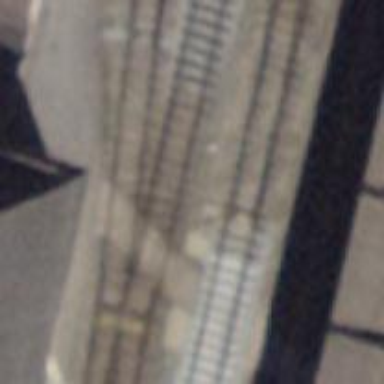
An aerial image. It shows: Railway switch.